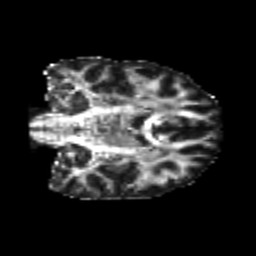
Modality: FA
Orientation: coronal
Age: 24
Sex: female
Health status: healthy
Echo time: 0.074 s